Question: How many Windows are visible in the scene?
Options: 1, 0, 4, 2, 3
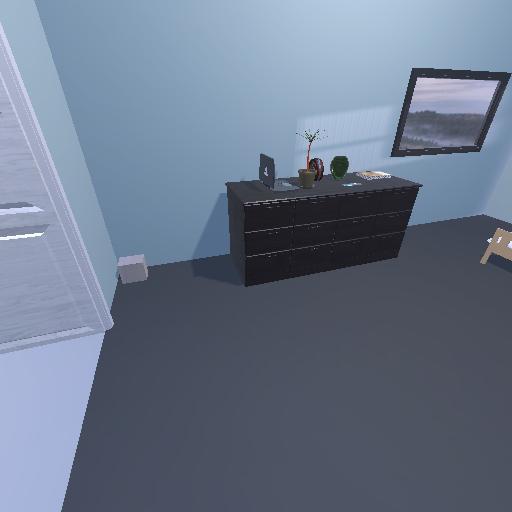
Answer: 1